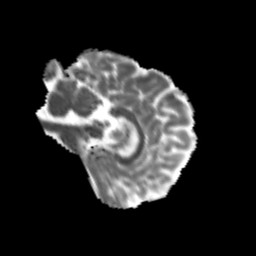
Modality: MD
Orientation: sagittal
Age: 24
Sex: male
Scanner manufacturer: siemens
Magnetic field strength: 3 T
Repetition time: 3.5 s
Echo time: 0.113 s